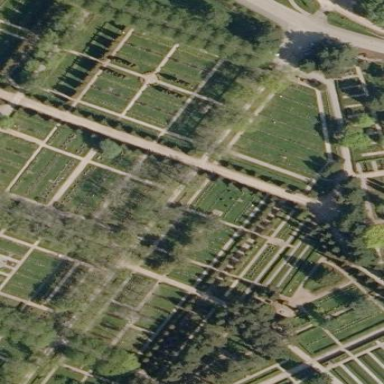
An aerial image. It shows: Sector in the cemetery.